Question: I have a theme function and I would like to add 'scale_fill_manual(values=x)' inside the function and update all of my plots but it does not work if I add this line inside 'my_theme' function. Also I don't know how to supress the messages from loading the library using 'reprex'.
'''
library(tidyverse, quietly = TRUE)
# Here I just create my HEX colors from RGB colors.
x <- tibble(r = c(187, 6, 226, 78, 221),
g = c(180, 110, 223, 118, 128),
b = c(135, 159, 204, 109, 71))
x <- modify(x, as.hexmode) %>%
unite(r, g, b, col="hex", sep="") %>%
map_df(~paste0("#", .x)) %>%
pull()
# This is my theme function and I would like to add scale_fill_manual,
# but then it does not work. I have tried different combinations.
my_theme <- function(){
theme_minimal() +
theme(title = element_text(color = "gray25"),
plot.subtitle = element_text(size=12),
plot.title = element_text(size=12),
plot.caption = element_text(color= "gray30"))
}
# But if I just add it in a separate line then it works.
mpg %>%
ggplot() +
geom_bar(aes(x = fct_infreq(class), fill=factor(cyl)), color="black", width = 0.5) +
labs(title= "CK farver") +
my_theme() +
scale_fill_manual(values = x) +
theme(axis.text.x = element_text(angle = -90, hjust = 0))
'''

Created on 2019-04-16 by the <URL>.
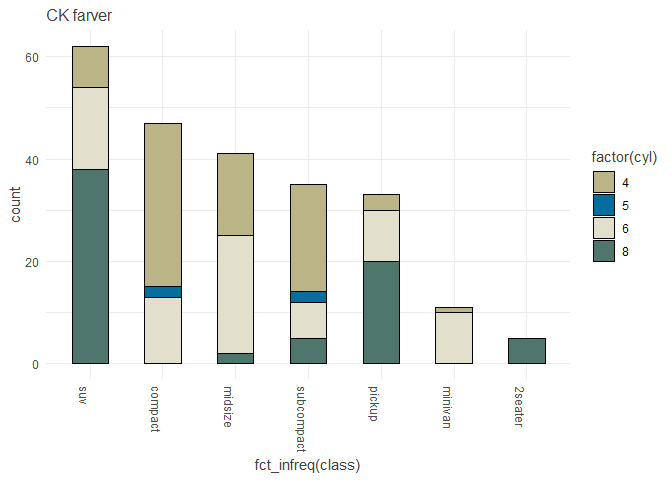
Answer: Unless you intend to pass additional theme specifications into 'my_theme', I don't think there's really a need to define it as a function. A list would do fine.
The following should work for your purpose:
'''
my_theme2 <- list(
theme_minimal() +
theme(title = element_text(color = "gray25"),
plot.subtitle = element_text(size=12),
plot.title = element_text(size=12),
plot.caption = element_text(color= "gray30")) ,
scale_fill_manual(values = x)
)
mpg %>%
ggplot() +
geom_bar(aes(x = fct_infreq(class), fill=factor(cyl)), color="black", width = 0.5) +
labs(title= "CK farver") +
my_theme2 +
theme(axis.text.x = element_text(angle = -90, hjust = 0))
'''
with function version of the above:
'''
my_theme3 <- function(...){
list(
theme_minimal() +
theme(title = element_text(color = "gray25"),
plot.subtitle = element_text(size=12),
plot.title = element_text(size=12),
plot.caption = element_text(color= "gray30"),
...) ,
scale_fill_manual(values = x)
)
}
# same plot as before
mpg %>%
ggplot() +
geom_bar(aes(x = fct_infreq(class), fill=factor(cyl)), color="black", width = 0.5) +
labs(title= "CK farver") +
my_theme3() +
theme(axis.text.x = element_text(angle = -90, hjust = 0))
# if you want to add other tweaks to the theme, e.g. red labels, different legend position
mpg %>%
ggplot() +
geom_bar(aes(x = fct_infreq(class), fill=factor(cyl)), color="black", width = 0.5) +
labs(title= "CK farver") +
my_theme3(axis.text = element_text(color = "red"),
legend.position = "bottom") +
theme(axis.text.x = element_text(angle = -90, hjust = 0))
'''